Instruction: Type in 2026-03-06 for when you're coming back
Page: home
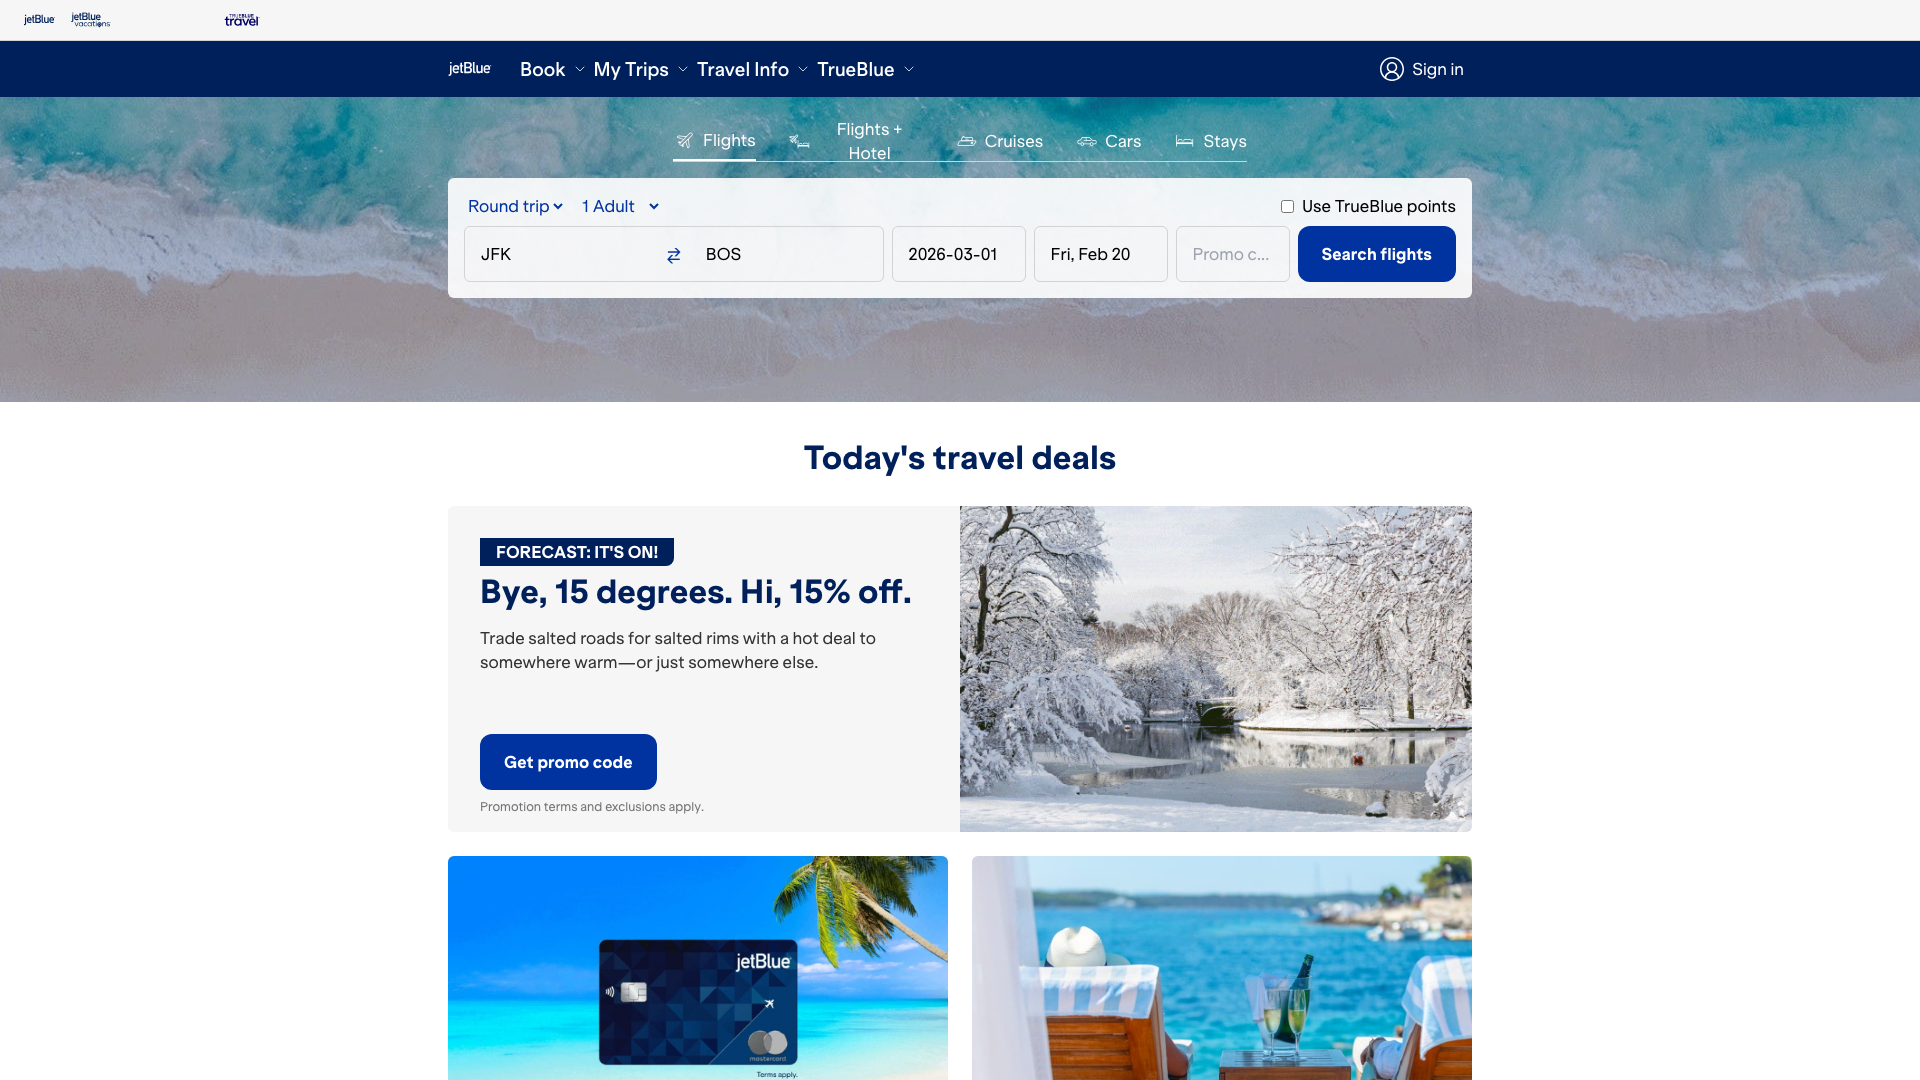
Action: type